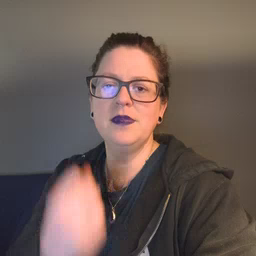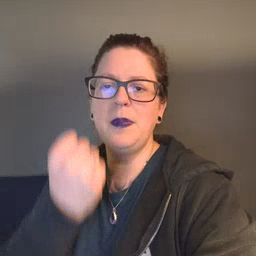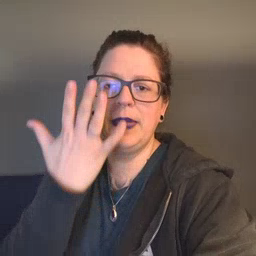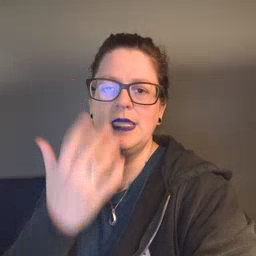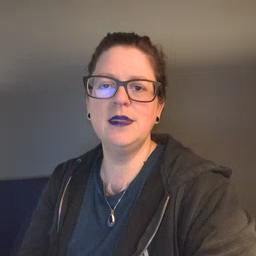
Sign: mitten